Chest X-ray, AP view. Patient: 66 years old, sex M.
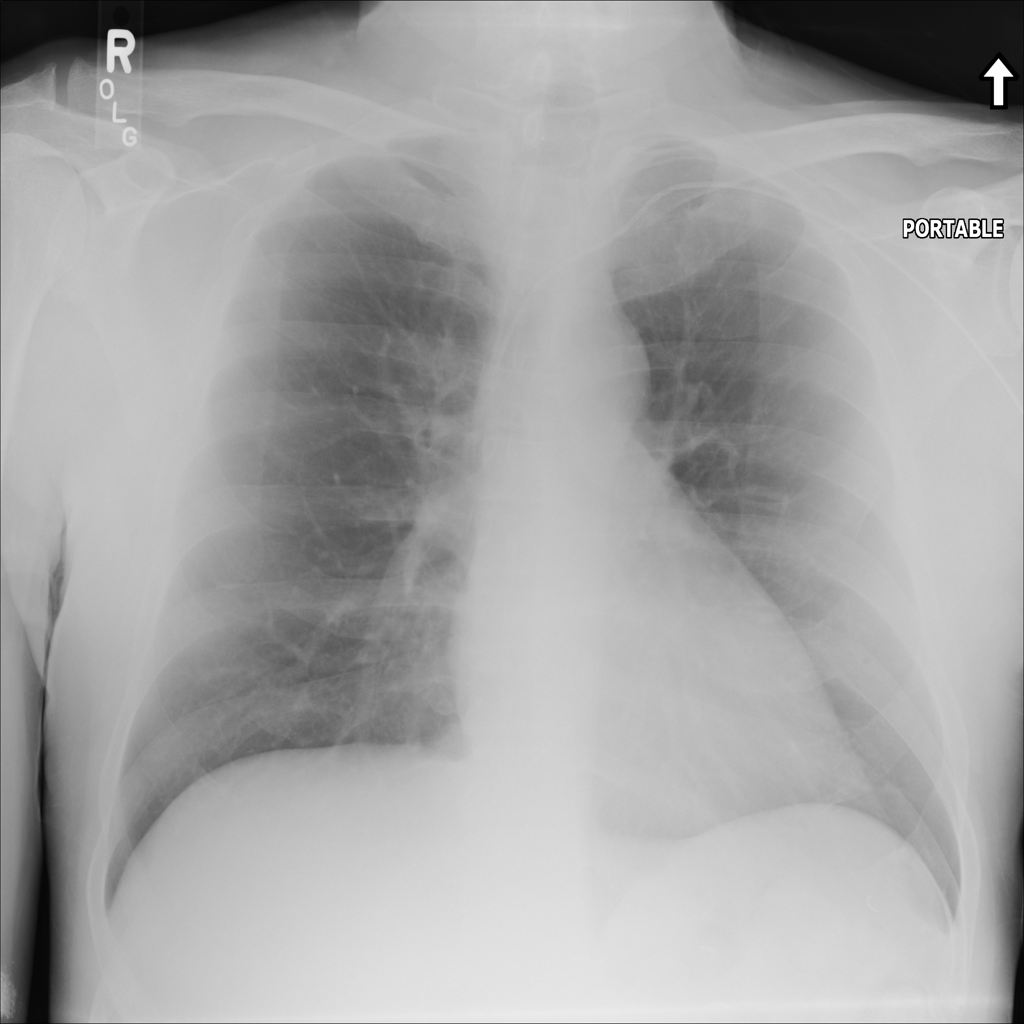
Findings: No Finding